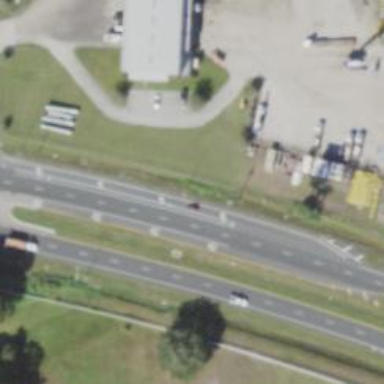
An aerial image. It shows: Asphalt road designated as trunk highway.